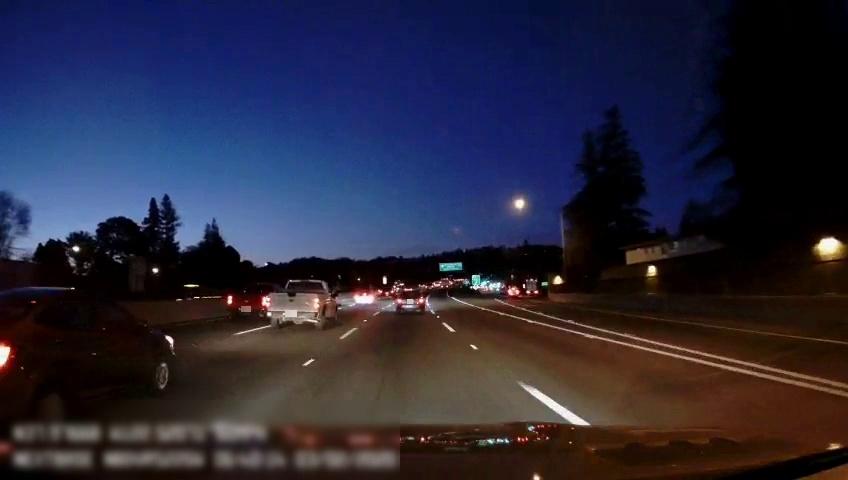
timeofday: Night
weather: Other
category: Drivable Space
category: Vehicles | Car
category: Vehicles | SUV
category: Vehicles | Car
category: Vehicles | Truck
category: Vehicles | Truck
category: Vehicles | Truck
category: Vehicles | Car
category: Vehicles | Truck
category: Vehicles | Truck
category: Vehicles | SUV
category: Lanes | Alternate Lane
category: Lanes | Alternate Lane
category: Lanes | Current Lane
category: Lanes | Current Lane
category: Lanes | Alternate Lane
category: Lanes | Alternate Lane
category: Lanes | Alternate Lane
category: Traffic | Signs
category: Traffic | Signs